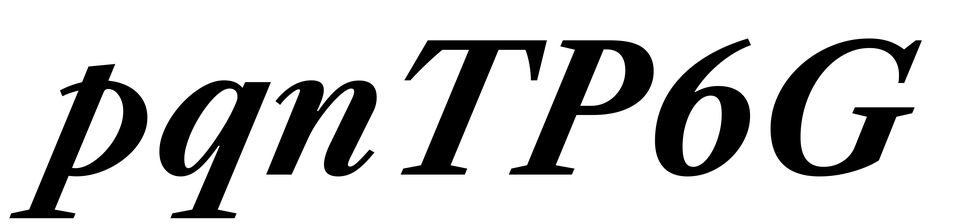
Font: LibreCaslonText-Italic_Bold_Italic